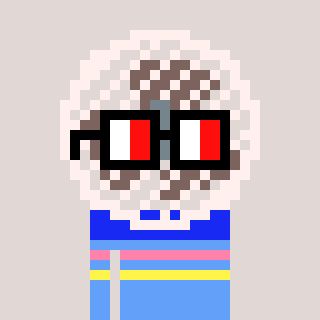
a pixel art character with square glasses with black frames and red eyes, a fan-shaped head and a blue-colored body on a warm background